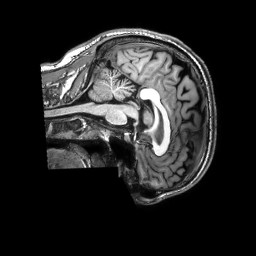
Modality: T1w
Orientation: sagittal
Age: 39
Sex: male
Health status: healthy
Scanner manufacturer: philips
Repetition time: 0.009 s
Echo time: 0.004 s